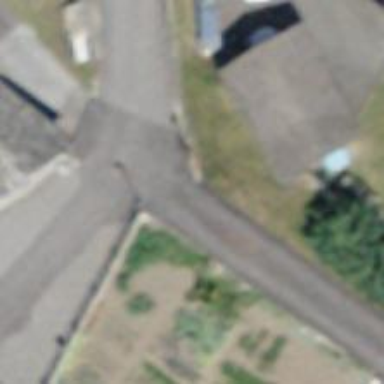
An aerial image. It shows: Historic wayside cross.